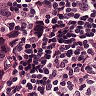
Metastatic tissue present: yes